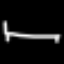
Label: bed